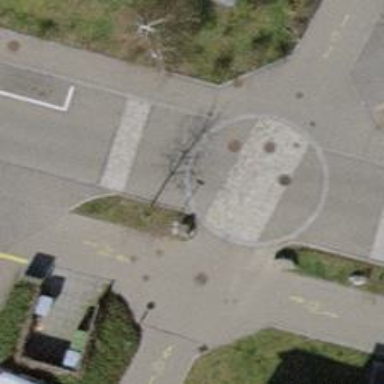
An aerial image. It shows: Traffic calming table.